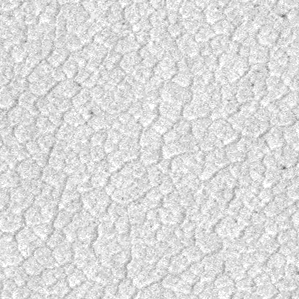
Label: frost